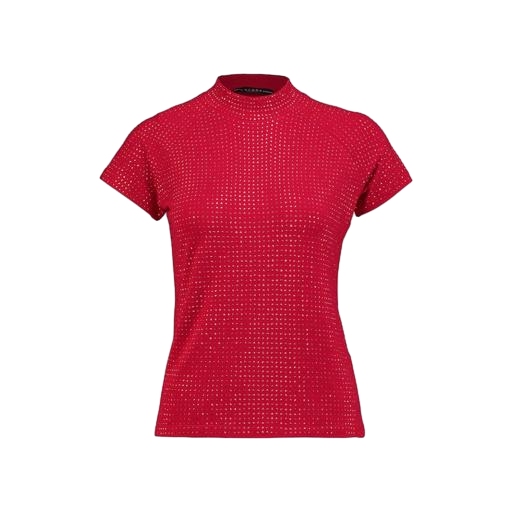
red jacquard mock-neck top only macy, red printed t-shirt only macy, red scuba lace t-shirt, white background